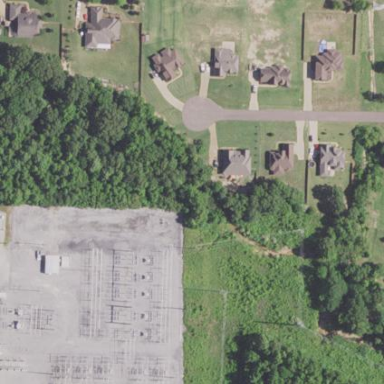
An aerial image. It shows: Outdoor power substation surrounded by fence. This substation operates at the transmission level.